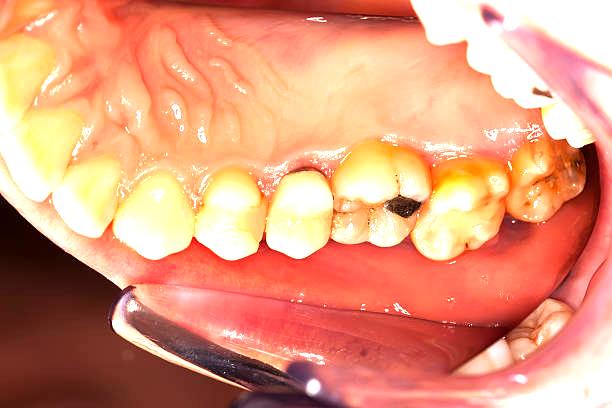
Condition: Gingivitis